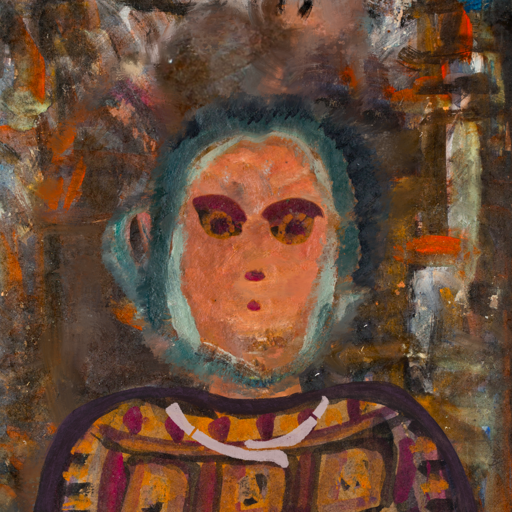
Background: GypsyQueen, Head And Neck Front: Boggyland, Face Front: Doll, Bust: Doll, Hair Front: Boggyland, Head Accessory: Blank, Second Necklace: Blank, Necklace: Hypocrite_2, Baby: Blank